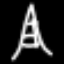
Label: The Eiffel Tower